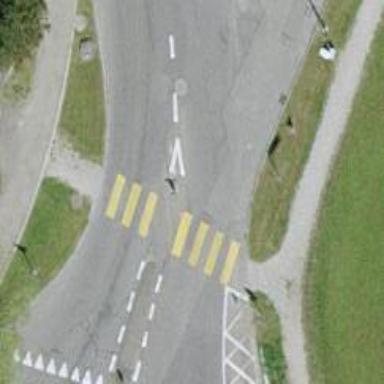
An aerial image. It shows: Zebra crossing with pedestrian island.